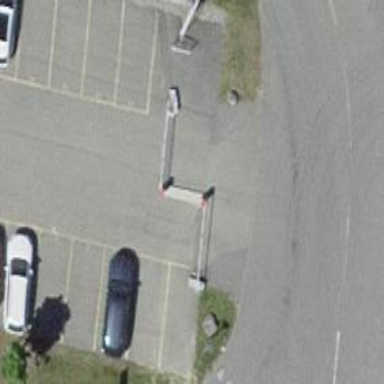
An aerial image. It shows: Lift gate barrier.